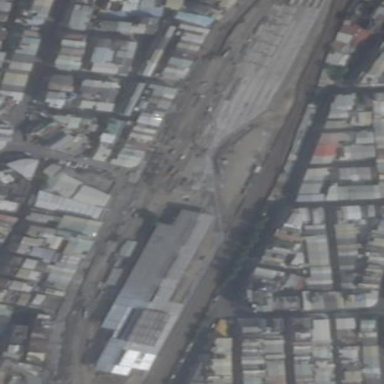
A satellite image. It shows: Transportation building used as railway workshop.